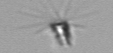
Label: Calciopappus